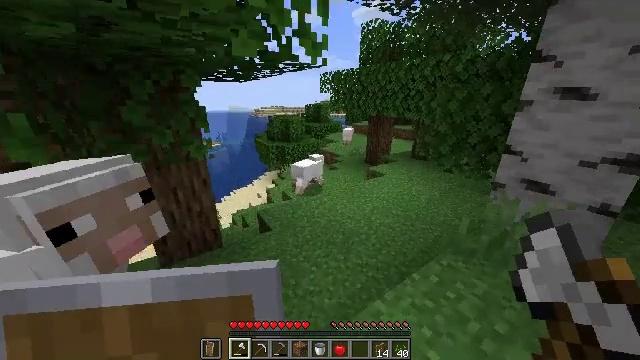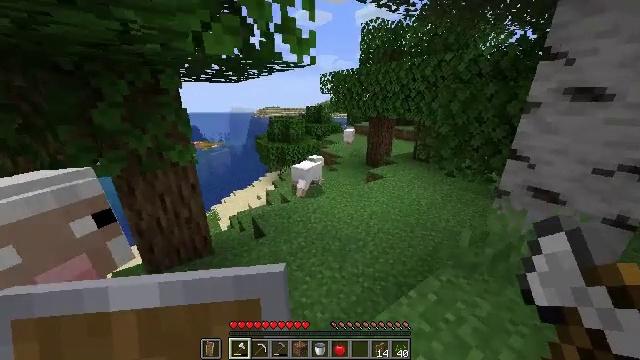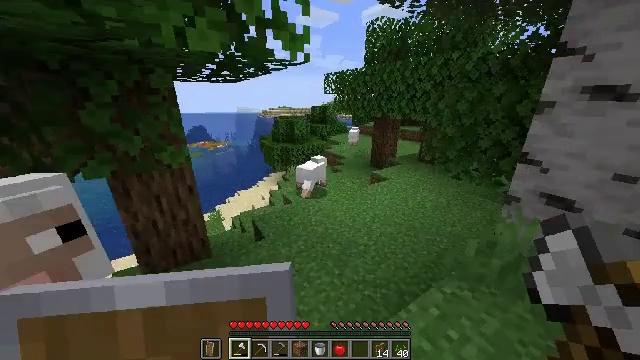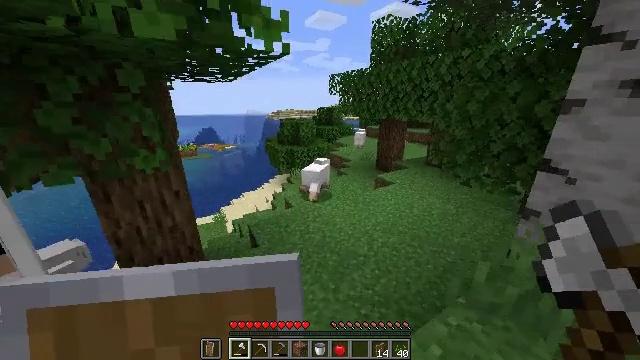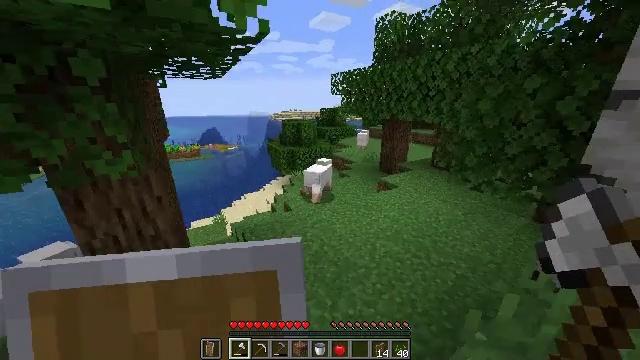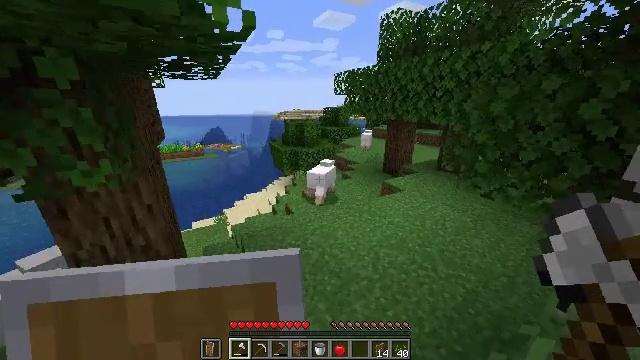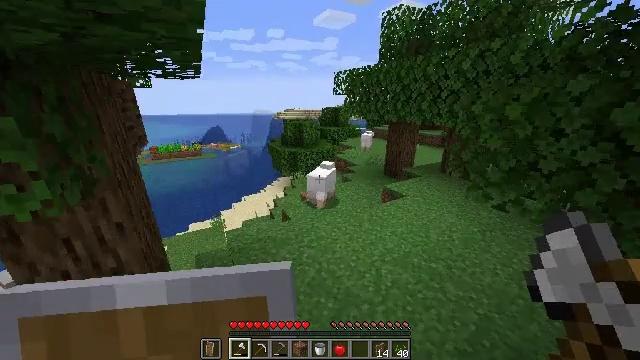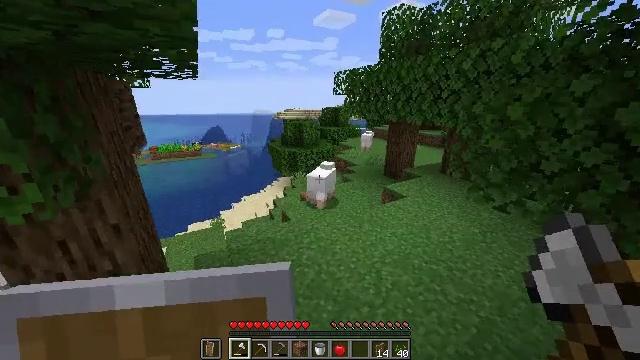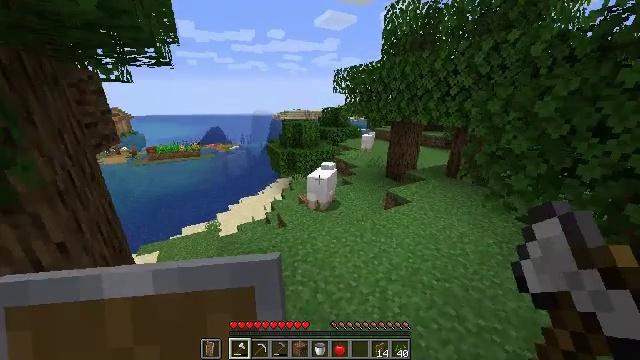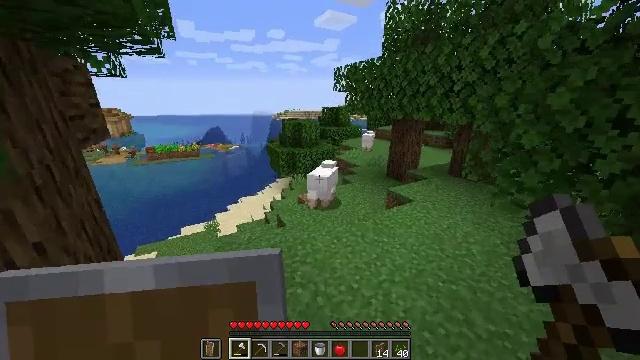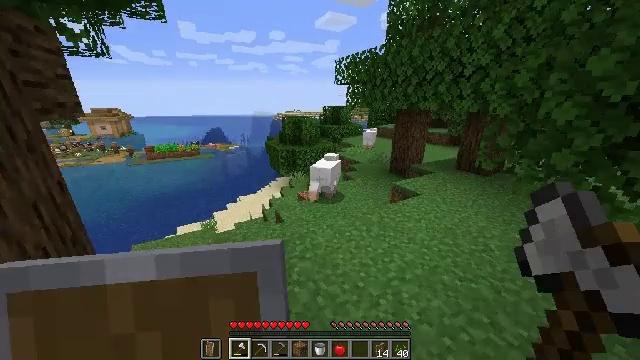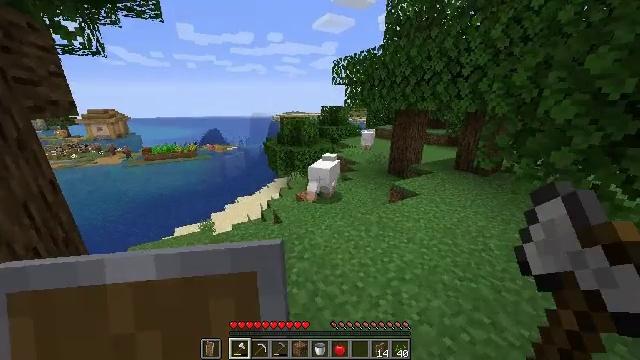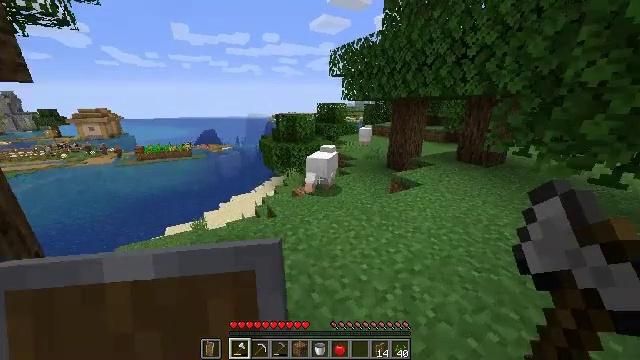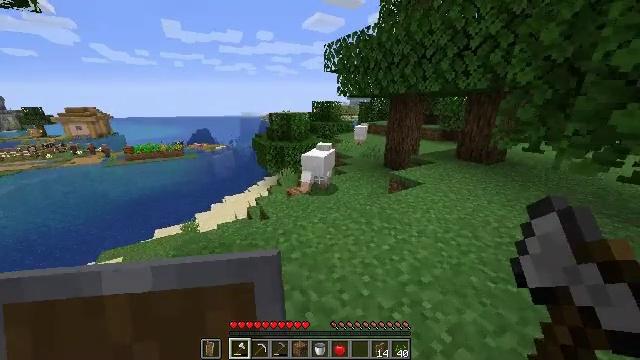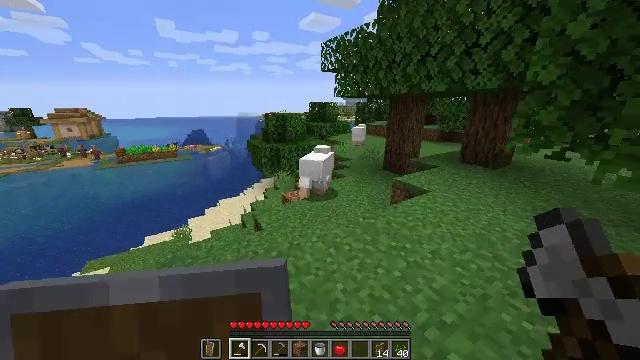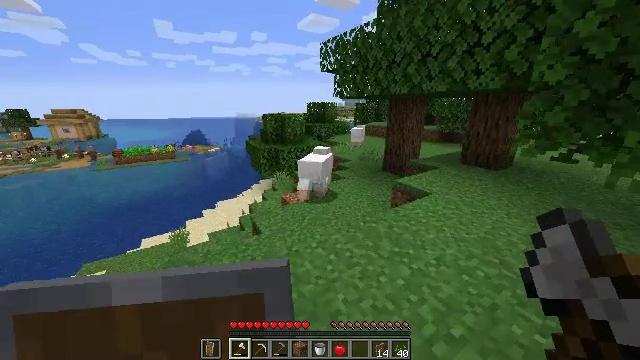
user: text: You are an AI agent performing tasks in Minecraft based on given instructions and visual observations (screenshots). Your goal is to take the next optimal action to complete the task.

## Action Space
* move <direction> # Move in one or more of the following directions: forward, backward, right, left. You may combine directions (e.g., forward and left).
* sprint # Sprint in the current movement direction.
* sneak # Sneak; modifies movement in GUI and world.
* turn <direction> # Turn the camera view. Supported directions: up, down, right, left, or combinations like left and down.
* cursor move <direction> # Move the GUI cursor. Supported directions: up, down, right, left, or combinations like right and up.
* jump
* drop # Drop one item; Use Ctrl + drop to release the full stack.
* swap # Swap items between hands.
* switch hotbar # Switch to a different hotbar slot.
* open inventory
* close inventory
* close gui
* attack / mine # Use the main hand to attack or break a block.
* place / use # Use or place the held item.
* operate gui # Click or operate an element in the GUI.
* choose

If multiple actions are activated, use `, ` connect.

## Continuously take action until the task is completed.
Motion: motion action
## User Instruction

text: Destroy the wheat to collect it.
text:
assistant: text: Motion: move forward and move right, sprint
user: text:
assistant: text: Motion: move forward and move right, sprint, turn left
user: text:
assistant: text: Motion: move forward, sprint, turn left
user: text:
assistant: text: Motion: move forward, sprint
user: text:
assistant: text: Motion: move forward, sprint
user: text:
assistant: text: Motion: move forward, sprint
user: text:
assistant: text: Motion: move forward, sprint
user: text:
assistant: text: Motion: move forward, sprint
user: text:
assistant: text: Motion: move forward, sprint
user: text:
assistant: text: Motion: move forward, sprint
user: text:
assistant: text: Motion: move forward, sprint
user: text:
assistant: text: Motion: move forward, sprint
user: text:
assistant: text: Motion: move forward, sprint, turn right
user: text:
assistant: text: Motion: move forward, sprint
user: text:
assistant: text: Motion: move forward, sprint
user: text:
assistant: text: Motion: move forward, sprint
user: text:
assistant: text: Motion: move forward, sprint
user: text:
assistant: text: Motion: move forward, sprint, jump
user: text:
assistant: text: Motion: move forward, sprint, jump
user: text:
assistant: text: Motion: move forward, sprint, turn left, jump
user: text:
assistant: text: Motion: move forward, sprint, turn left, jump
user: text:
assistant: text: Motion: move forward, sprint, jump
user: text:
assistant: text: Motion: move forward, sprint, jump
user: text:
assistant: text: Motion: move forward, sprint, jump
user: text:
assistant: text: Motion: move forward, sprint, turn left
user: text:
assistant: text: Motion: move forward, sprint, turn left
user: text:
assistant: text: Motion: move forward, sprint, turn left
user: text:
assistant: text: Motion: move forward, sprint, turn left
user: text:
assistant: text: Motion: move forward, sprint
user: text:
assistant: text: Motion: move forward, sprint